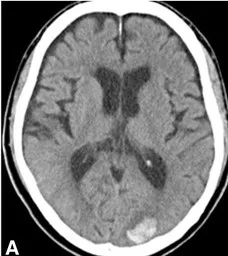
Head computed tomography (CT) scans after thrombolysis. A: CT scan right after the neurological deterioration showing a subcortical hemorrhage in the left occipital lobe.
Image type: radiology (ct)